Question: I have a peculiar problem in Interface Builder with placeholder text. Some of the placeholder text is smaller than the rest and I can't find a reason why. When I duplicate a UITextfield with full-sized placeholder text it changes instantly to a smaller font.
Xcode 6.1.1 on Mac OS X 10.10.2

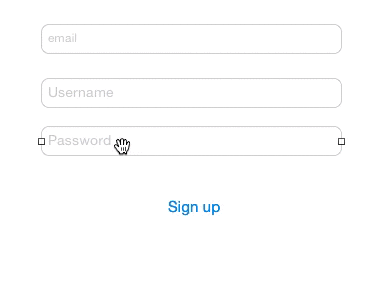
Answer: This is just a visual bug in Xcode 6. Whenever you copy an element with text, that text's font-size seems to visually be altered. However, when you build and run the app, it should show up normal on your device or simulator.
You can fix the visual bug by clicking on the copied element, going to the attributes inspector, and then changing the font-size down one and then back up one.